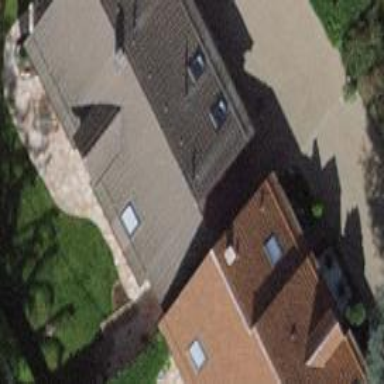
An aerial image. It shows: View of roof of building.